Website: ulta-beauty
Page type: address-validator
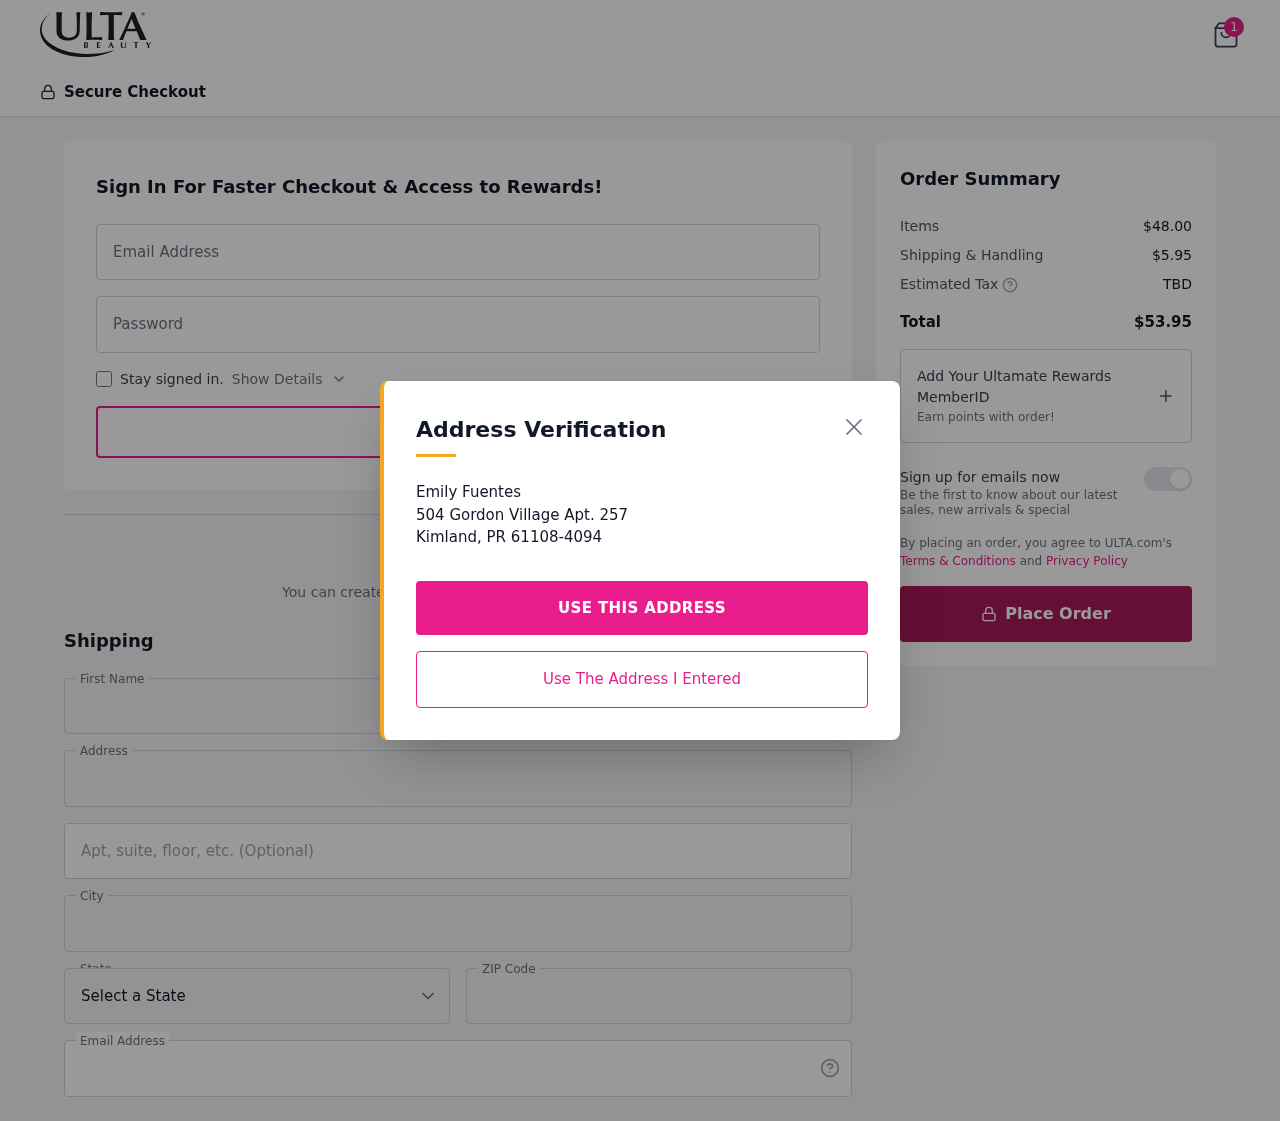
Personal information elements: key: PII_CITY
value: Kimland
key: PII_EMAIL
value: efuentes@hotmail.com
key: PII_FIRSTNAME
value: Emily
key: PII_LASTNAME
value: Fuentes
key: PII_POSTCODE
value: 61108
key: PII_STATE_ABBR
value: PR
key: PII_STREET
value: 504 Gordon Village Apt. 257
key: PII_STREET2
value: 504 Gordon Village Apt. 257
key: PII_STREET2
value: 9487 Griffin Cape
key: PII_FULLNAME2
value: Emily Fuentes
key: PII_CITY2
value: Kimland
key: PII_STATE_ABBR2
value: PR
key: PII_POSTCODE_FULL
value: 61108
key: PII_POSTCODE_EXT
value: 4094
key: PII_POSTCODE_NUMERIC
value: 61108
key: PII_POSTCODE_EXT_NUMERIC
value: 4094
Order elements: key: ORDER_NUM_ITEMS
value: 1
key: ORDER_SUBTOTAL
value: $48.00
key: ORDER_SHIPPING_COST
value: $5.95
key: ORDER_TOTAL
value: $53.95